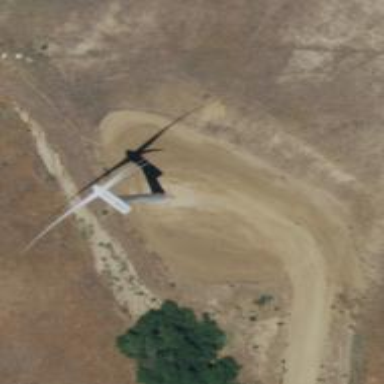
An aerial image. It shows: Wind generator using wind turbines of horizontal axis.